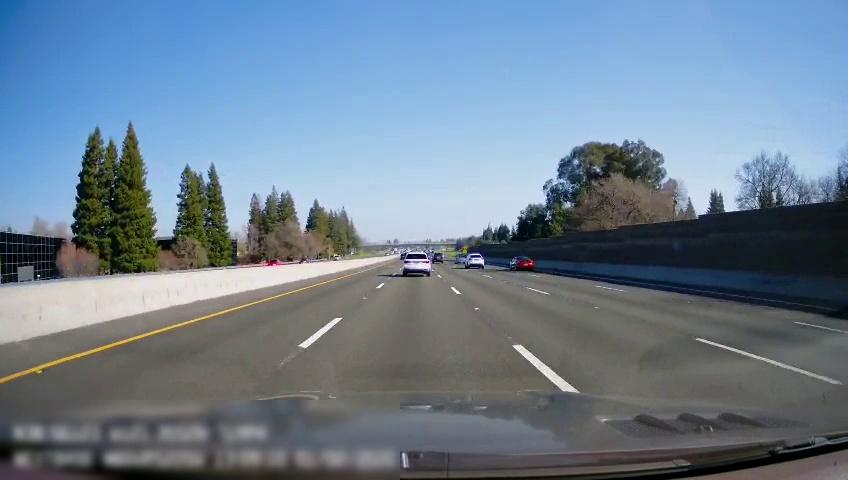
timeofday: Day
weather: Sunny
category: Drivable Space
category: Vehicles | Car
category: Vehicles | SUV
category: Vehicles | SUV
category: Vehicles | SUV
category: Vehicles | Car
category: Lanes | Alternate Lane
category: Lanes | Current Lane
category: Lanes | Current Lane
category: Lanes | Alternate Lane
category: Lanes | Alternate Lane
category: Lanes | Alternate Lane